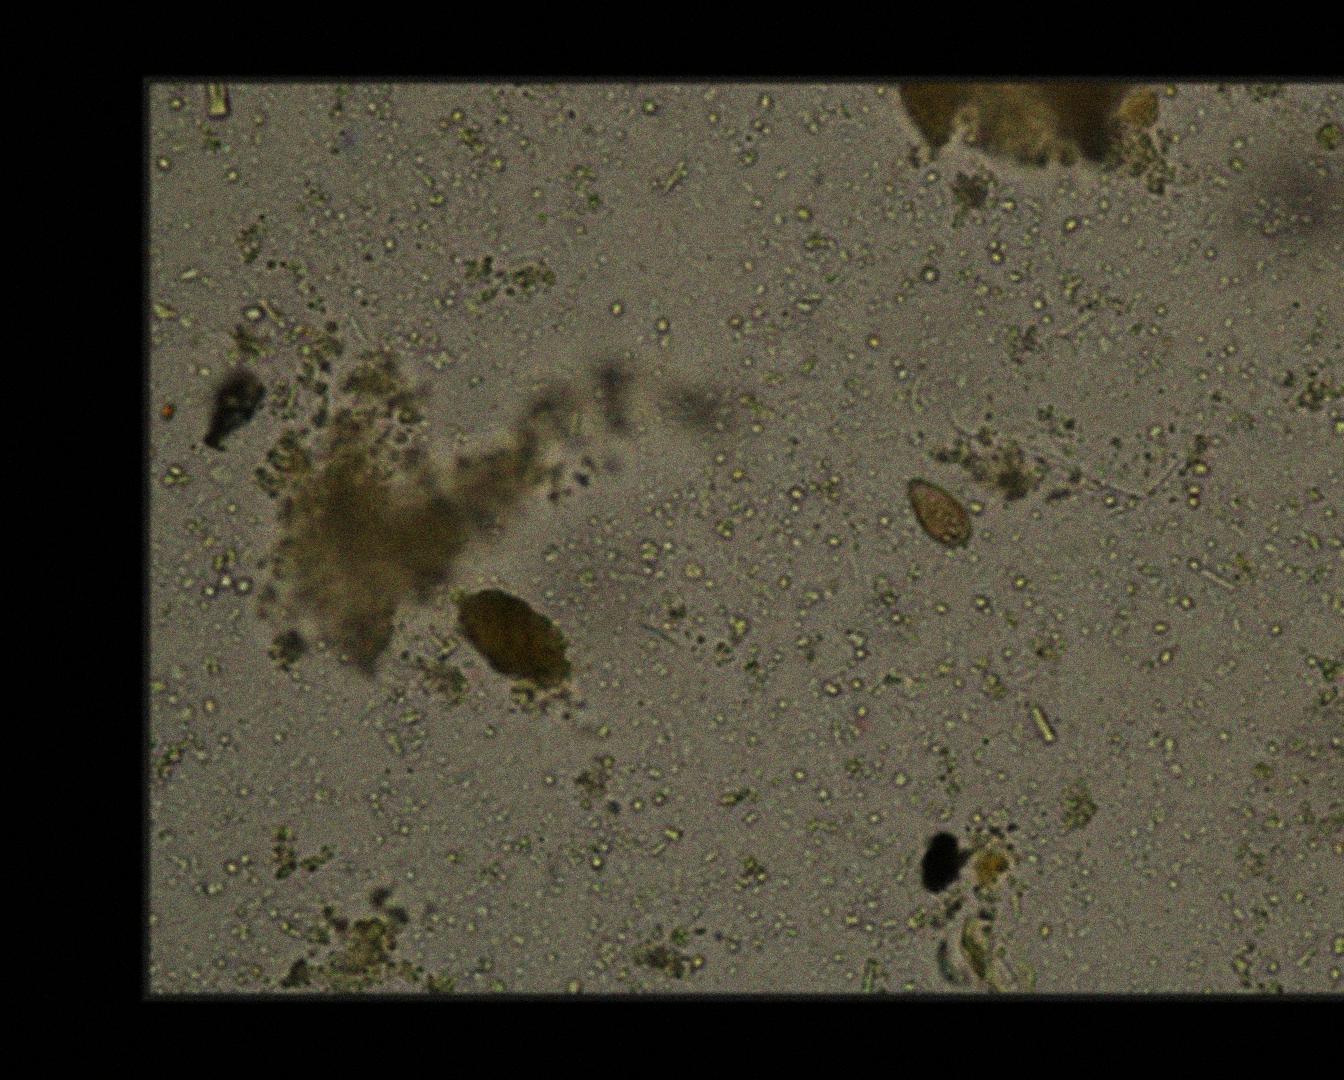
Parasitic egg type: Opisthorchis viverrine